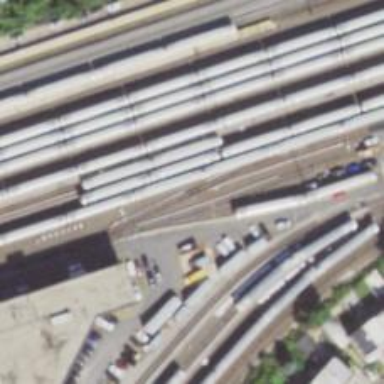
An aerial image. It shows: Electrified railway yard with rail tracks.